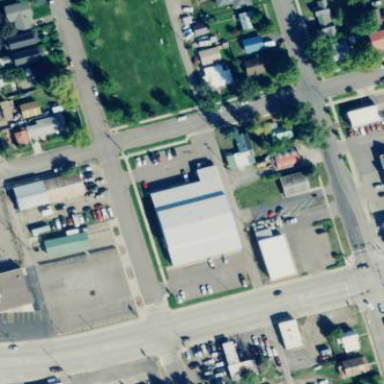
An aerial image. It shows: Commercial building.